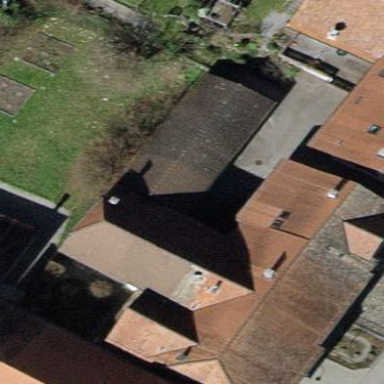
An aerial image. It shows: Farm auxiliary building with gabled roof.